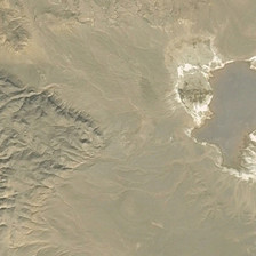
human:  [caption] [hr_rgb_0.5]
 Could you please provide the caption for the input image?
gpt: The hills are covered with yellow sand.

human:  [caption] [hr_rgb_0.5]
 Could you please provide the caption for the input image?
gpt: The mound is covered with Kosa.

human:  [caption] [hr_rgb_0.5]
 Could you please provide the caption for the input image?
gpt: The hills are covered with yellow sands.

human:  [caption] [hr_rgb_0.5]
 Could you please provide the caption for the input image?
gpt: The mound is covered with yellow sand.

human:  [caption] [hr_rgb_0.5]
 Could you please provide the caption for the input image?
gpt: The mound is covered with yellow sand.